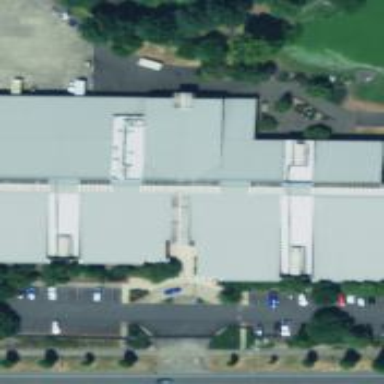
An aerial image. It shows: Building.